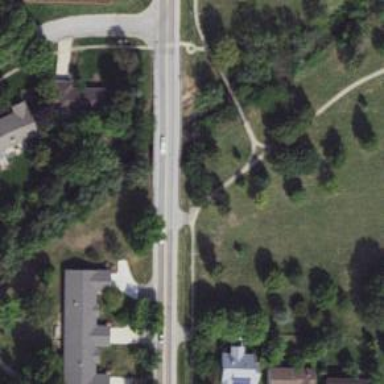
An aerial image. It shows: Secondary road.